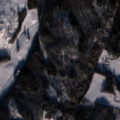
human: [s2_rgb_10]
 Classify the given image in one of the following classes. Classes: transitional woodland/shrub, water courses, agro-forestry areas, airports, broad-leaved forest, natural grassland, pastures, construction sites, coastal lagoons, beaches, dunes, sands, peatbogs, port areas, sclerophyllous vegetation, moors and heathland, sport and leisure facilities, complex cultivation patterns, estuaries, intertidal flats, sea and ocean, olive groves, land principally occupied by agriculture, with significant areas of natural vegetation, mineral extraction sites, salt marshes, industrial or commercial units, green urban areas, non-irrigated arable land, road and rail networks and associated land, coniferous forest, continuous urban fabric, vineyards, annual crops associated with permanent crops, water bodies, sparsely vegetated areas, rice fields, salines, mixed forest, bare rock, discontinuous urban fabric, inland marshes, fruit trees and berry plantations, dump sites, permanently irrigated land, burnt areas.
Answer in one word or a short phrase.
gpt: non-irrigated arable land, coniferous forest, mixed forest